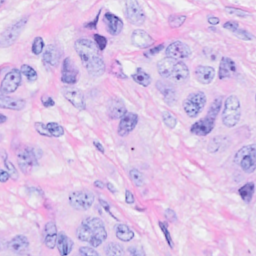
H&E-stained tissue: Breast